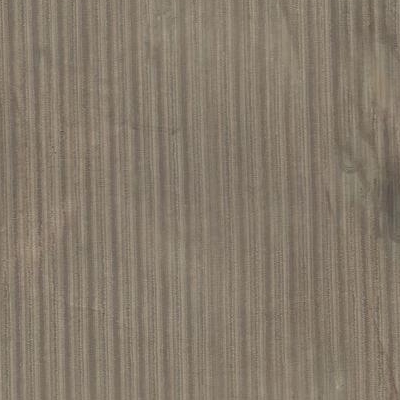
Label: bField